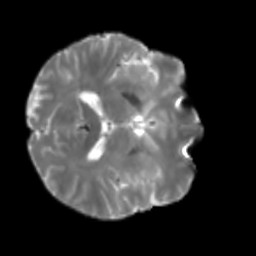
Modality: T2w
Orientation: axial
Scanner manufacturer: siemens
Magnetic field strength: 3 T
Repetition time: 4 s
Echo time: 0.0594 s